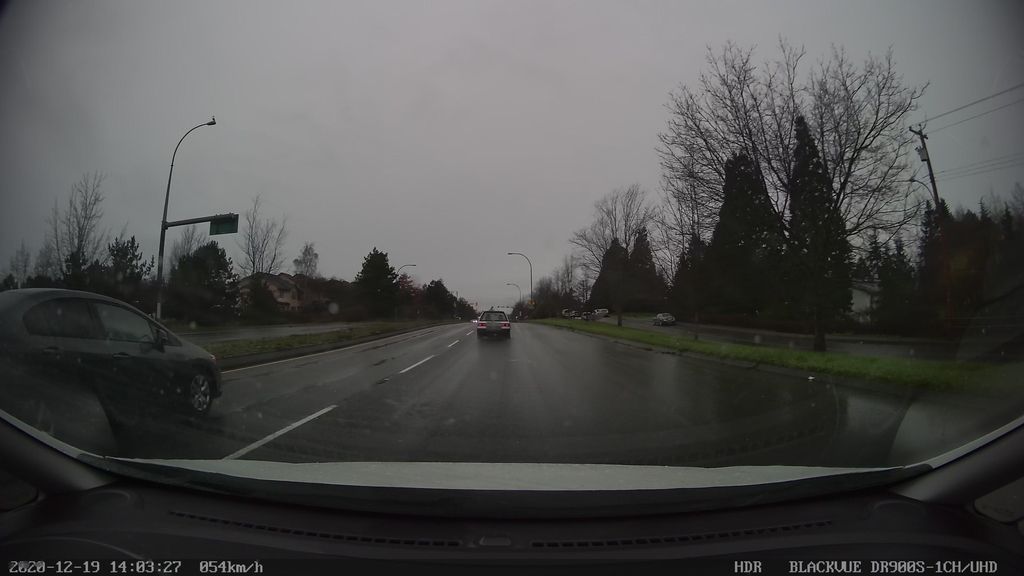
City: victoria